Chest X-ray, PA view. Patient: 62 years old, sex M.
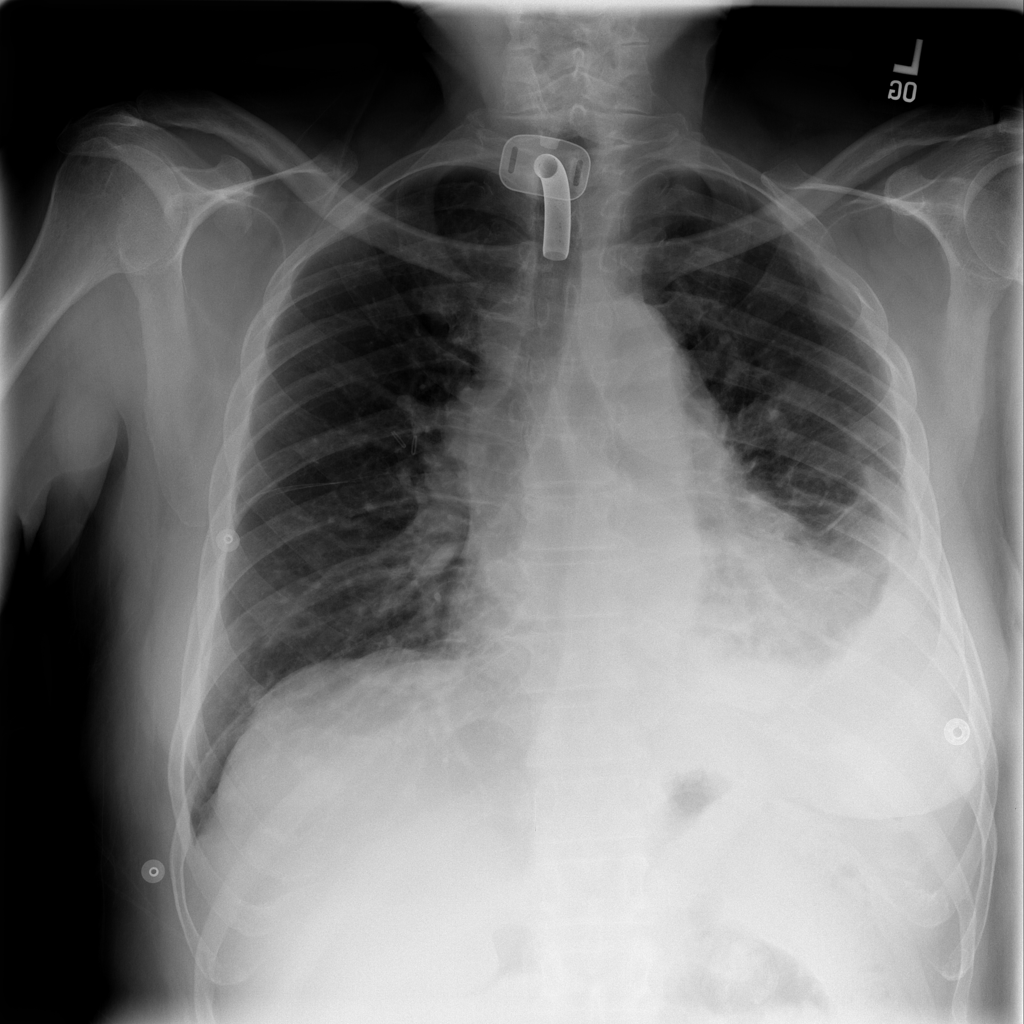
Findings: Effusion